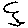
Label: zigzag